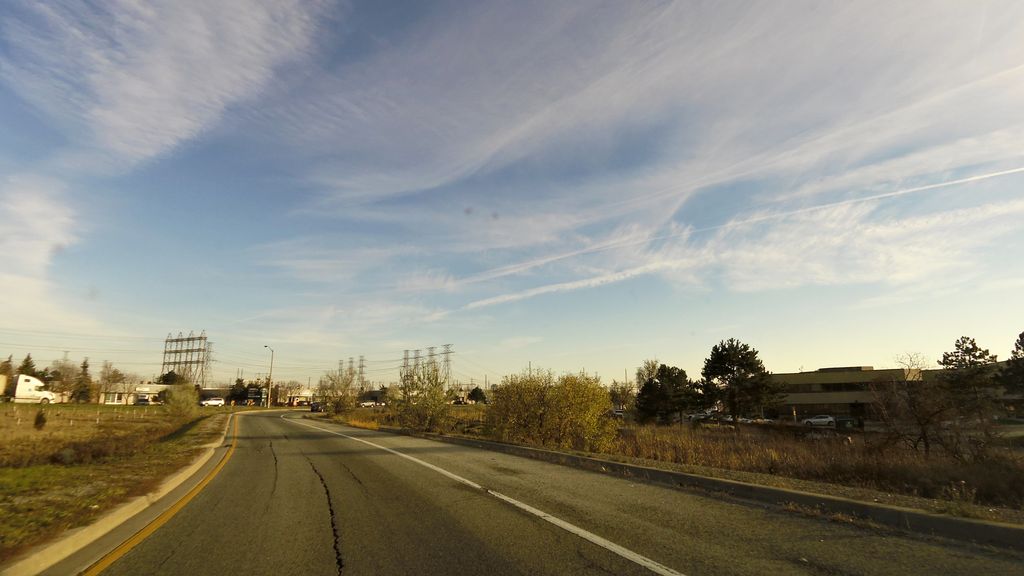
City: toronto